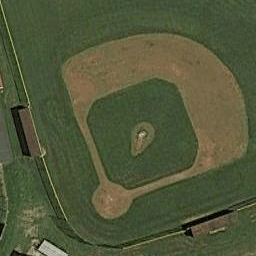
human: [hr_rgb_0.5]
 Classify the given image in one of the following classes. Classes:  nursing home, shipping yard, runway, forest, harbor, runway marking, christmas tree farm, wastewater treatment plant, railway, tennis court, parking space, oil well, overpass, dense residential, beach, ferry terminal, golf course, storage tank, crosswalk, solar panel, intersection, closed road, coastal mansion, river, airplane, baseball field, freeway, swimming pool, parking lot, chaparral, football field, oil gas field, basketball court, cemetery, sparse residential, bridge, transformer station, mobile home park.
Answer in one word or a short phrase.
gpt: baseball field